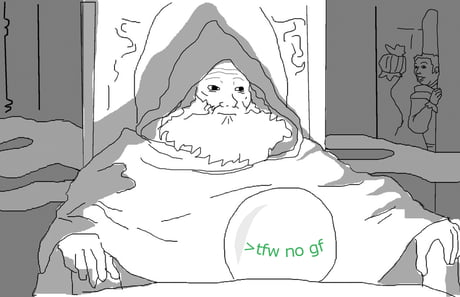
Label: 5_Wojak_with_Background